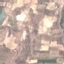
Label: PermanentCrop